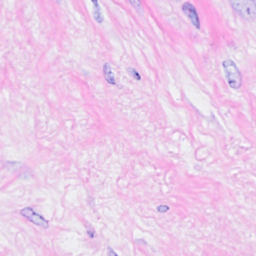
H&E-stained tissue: Breast